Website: bh-photo
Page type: store-pickup
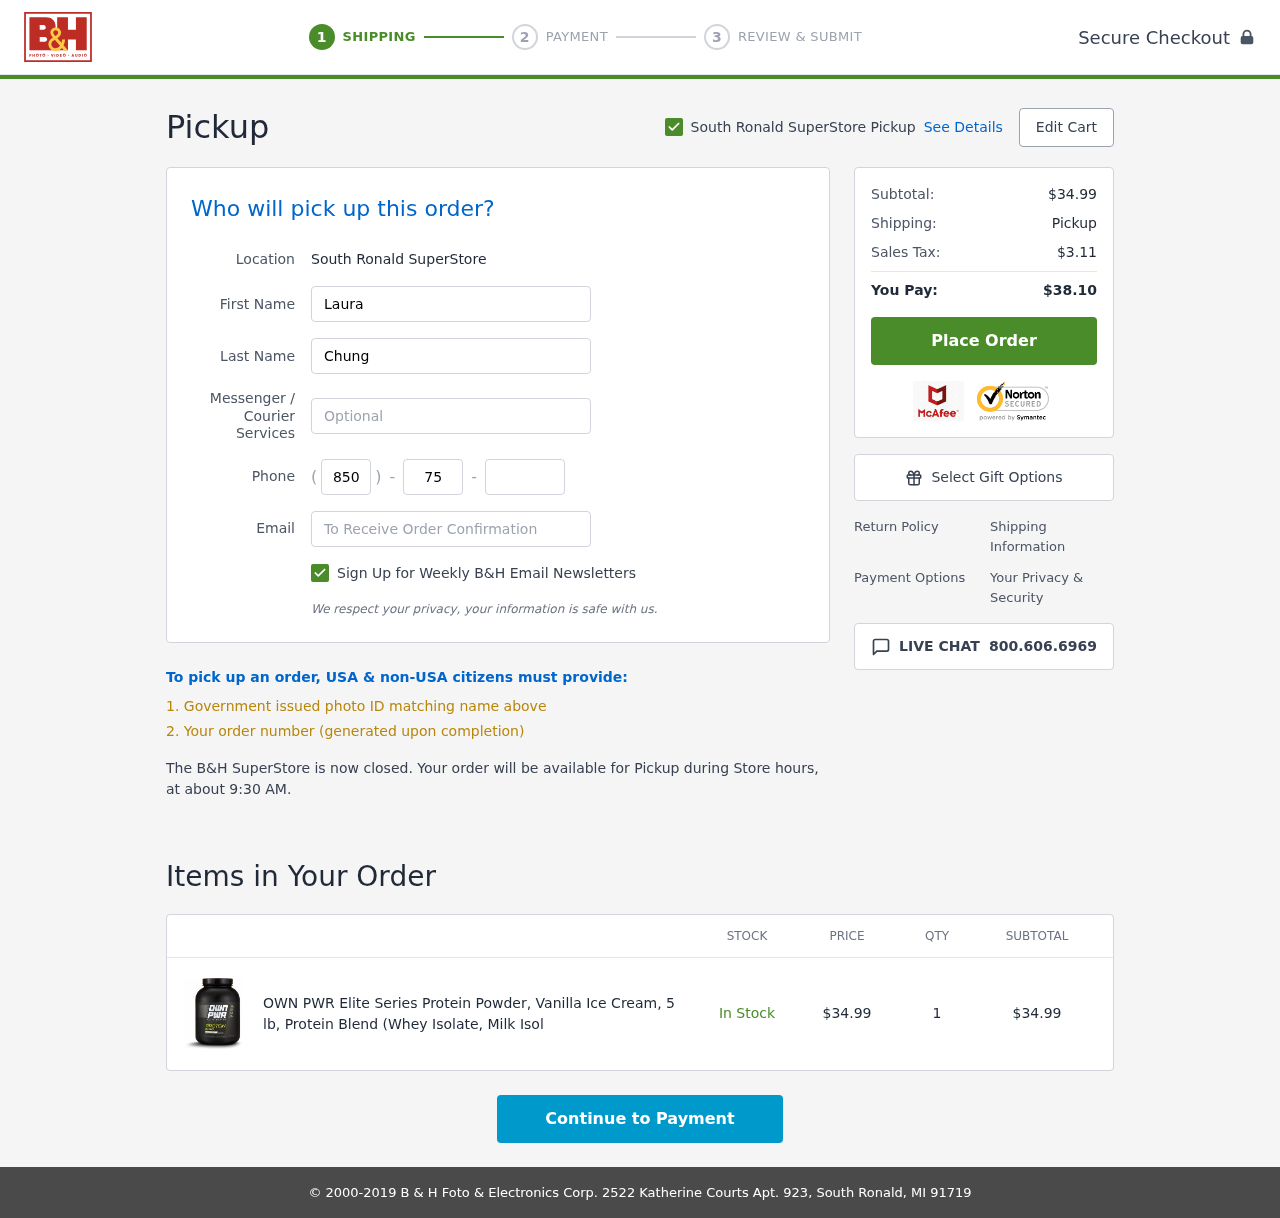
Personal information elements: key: PII_EMAIL
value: laura.chung@yahoo.com
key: PII_FIRSTNAME
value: Laura
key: PII_LASTNAME
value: Chung
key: PII_LOCATION1_CITY
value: South Ronald SuperStore Pickup
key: PII_LOCATION1_CITY
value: South Ronald SuperStore
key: PII_PHONE_AREA
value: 850
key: PII_PHONE_PREFIX
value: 758
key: PII_PHONE_SUFFIX
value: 4418
Product elements: key: PRODUCT1_NAME
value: OWN PWR Elite Series Protein Powder, Vanilla Ice Cream, 5 lb, Protein Blend (Whey Isolate, Milk Isol
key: PRODUCT1_PRICE
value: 34.99
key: PRODUCT1_QUANTITY
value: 1
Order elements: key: ORDER_SUBTOTAL
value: $34.99
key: ORDER_TAX
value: $3.11
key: ORDER_TOTAL
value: $38.10